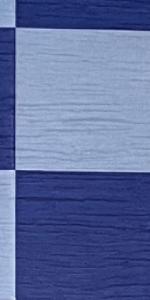
Label: Empty